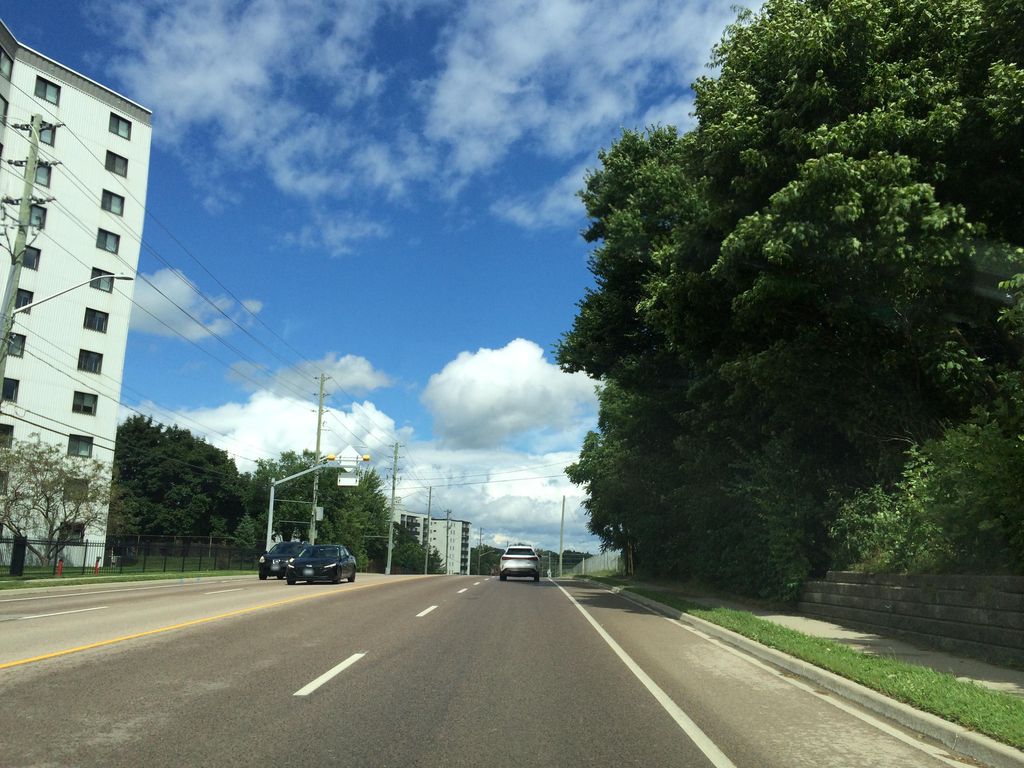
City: kitchener-waterloo